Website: lowes
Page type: billing-address
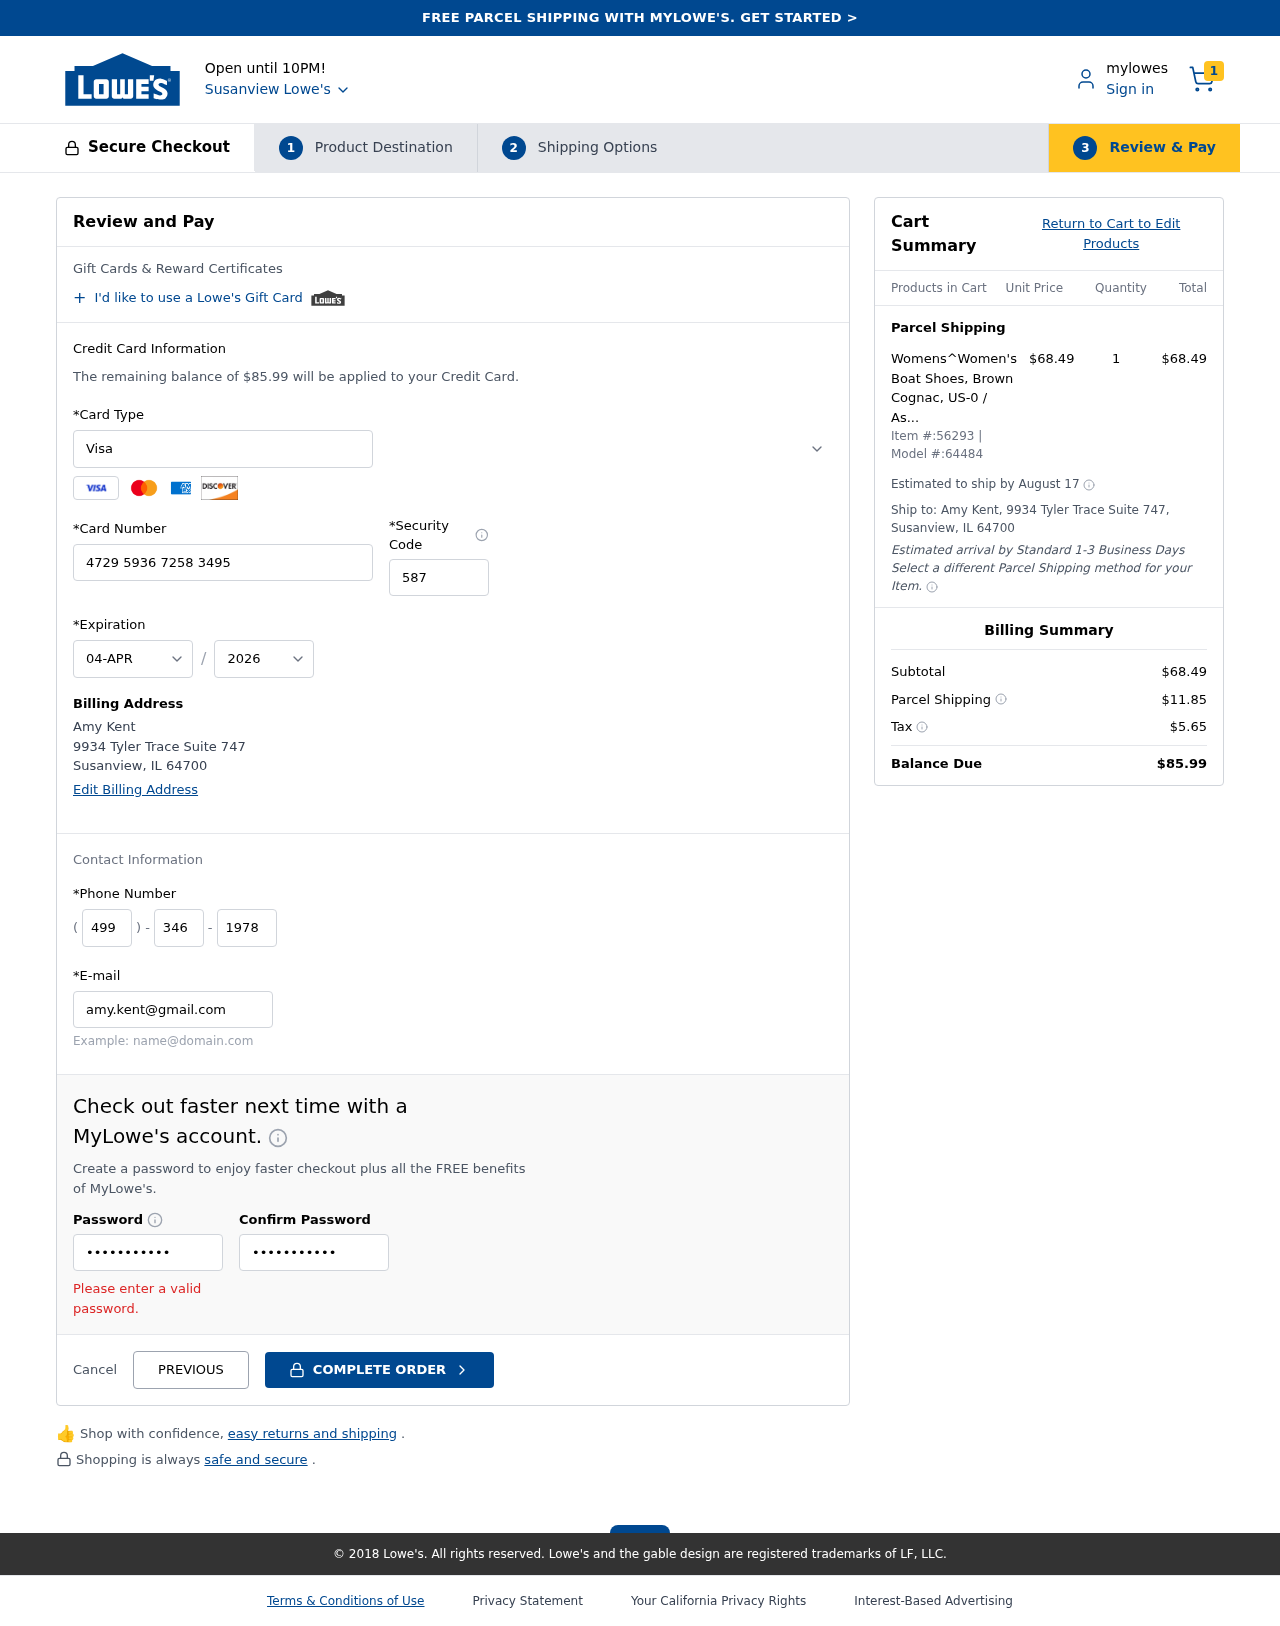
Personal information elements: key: PII_CARD_CVV
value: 587
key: PII_CARD_EXPIRY_MONTH
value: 04
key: PII_CARD_EXPIRY_YEAR
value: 26
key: PII_CARD_NUMBER
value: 4729 5936 7258 3495
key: PII_CARD_TYPE
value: Visa
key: PII_CITY
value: Susanview
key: PII_CITY_STATE_ZIP
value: Susanview, IL 64700
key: PII_EMAIL
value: amy.kent@gmail.com
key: PII_FULLNAME
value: Amy Kent
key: PII_PHONE_AREA
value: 499
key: PII_PHONE_PREFIX
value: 346
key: PII_PHONE_SUFFIX
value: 1978
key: PII_STREET
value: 9934 Tyler Trace Suite 747
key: PII_FULLNAME2
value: Amy Kent
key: PII_STATE_ABBR
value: IL
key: PII_POSTCODE
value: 64700
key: PII_POSTCODE_FULL
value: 64700
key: PII_CITY_STATE
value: Susanview, IL
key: PII_POSTCODE_NUMERIC
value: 64700
Product elements: key: PRODUCT1_NAME
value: Womens^Women's Boat Shoes, Brown Cognac, US-0 / Asia Size s
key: PRODUCT1_PRICE
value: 68.49
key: PRODUCT1_QUANTITY
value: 1
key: PRODUCT_ITEM_NUMBER
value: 56293
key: PRODUCT_MODEL_NUMBER
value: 64484
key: PRODUCT1_LINE_TOTAL
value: $68.49
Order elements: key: ORDER_NUM_ITEMS
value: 1
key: ORDER_TOTAL
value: $85.99
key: ORDER_SHIPPING_DATE
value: August 17
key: ORDER_SUBTOTAL
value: $68.49
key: ORDER_SHIPPING_COST
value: $11.85
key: ORDER_TAX
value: $5.65